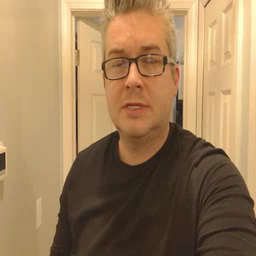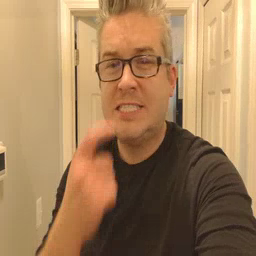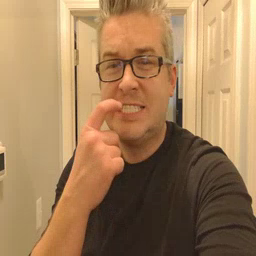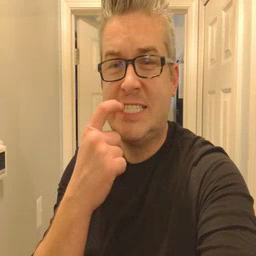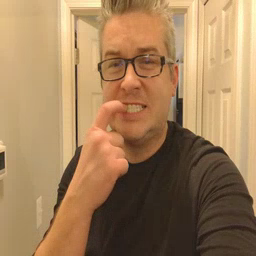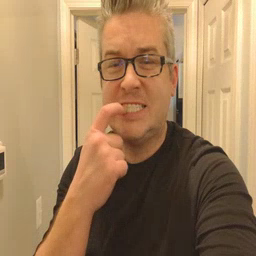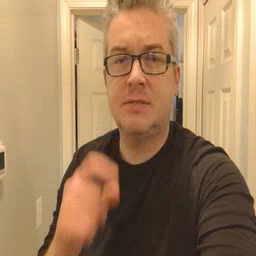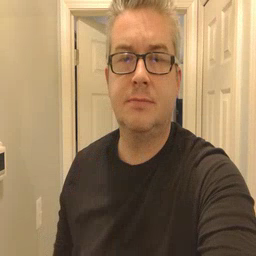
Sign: glasswindow